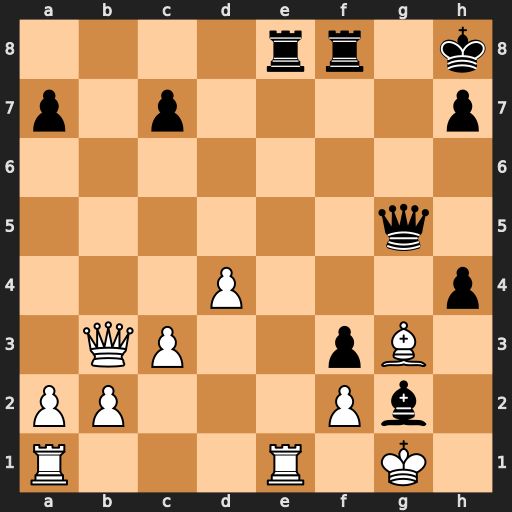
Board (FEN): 4rr1k/p1p4p/8/6q1/3P3p/1QP2pB1/PP3Pb1/R3R1K1
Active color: w
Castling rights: -
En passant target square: -
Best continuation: Rxe8 Rxe8 Qf7 hxg3 Qxe8+